Chest X-ray:
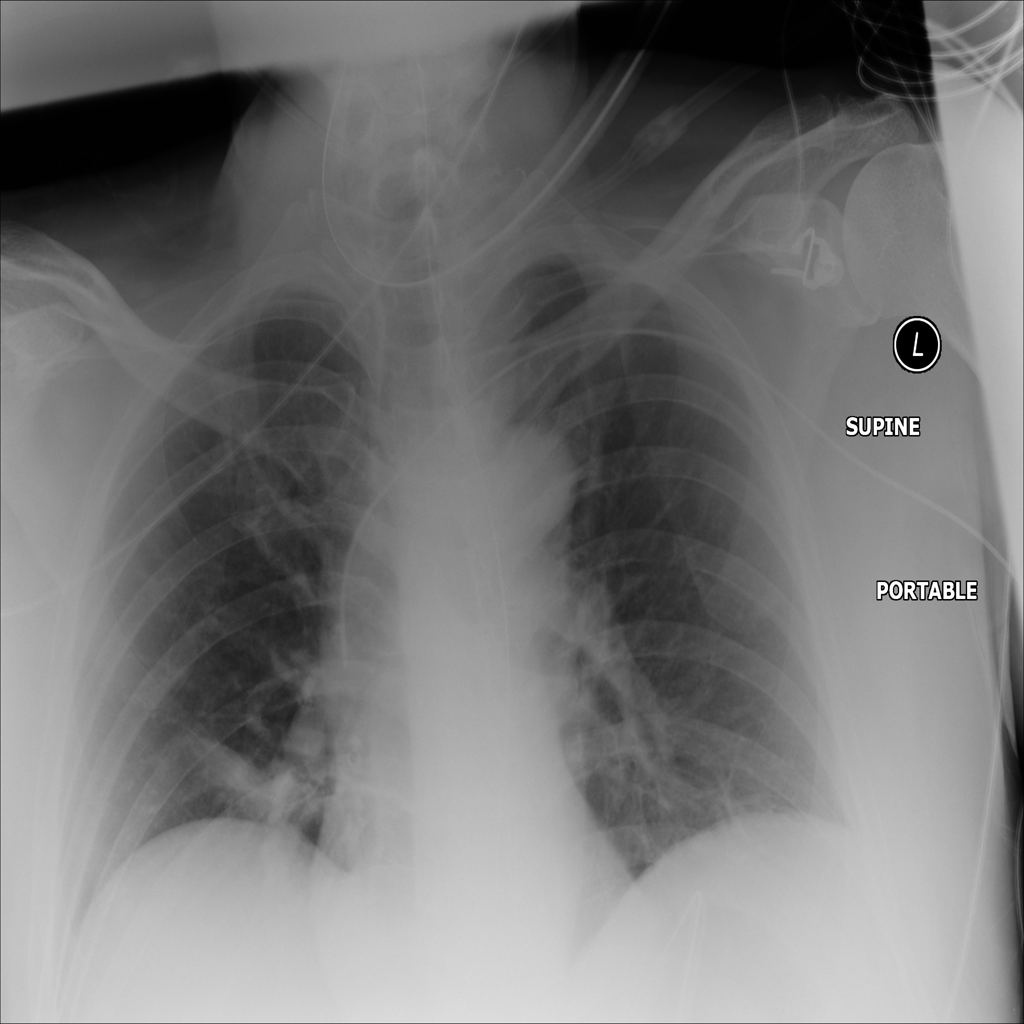
Findings: Atelectasis
No abnormal finding: no